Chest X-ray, PA view. Patient: 61 years old, sex M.
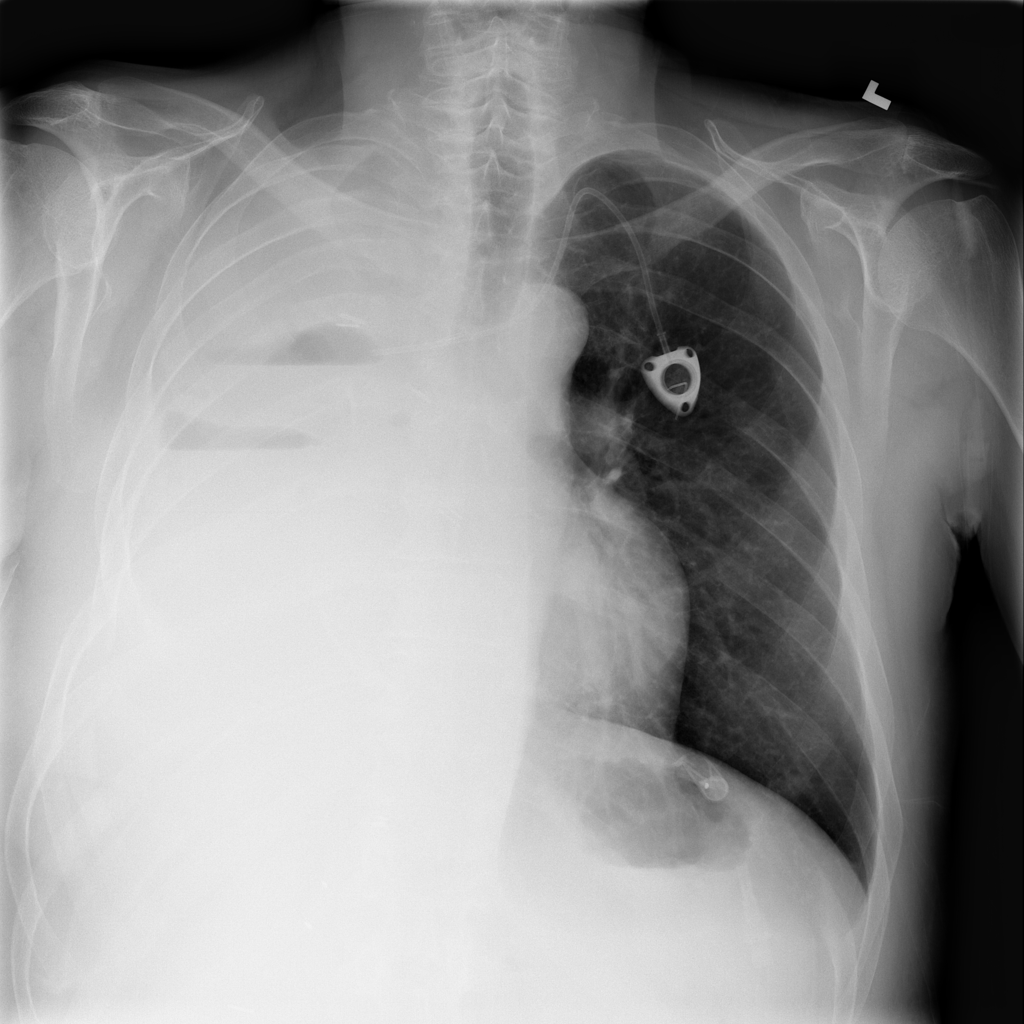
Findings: Nodule